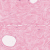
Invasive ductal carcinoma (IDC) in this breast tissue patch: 0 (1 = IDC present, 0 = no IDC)